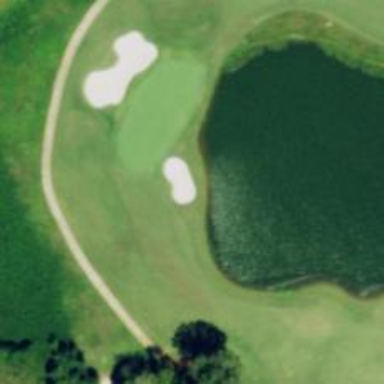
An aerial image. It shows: Golf hole.